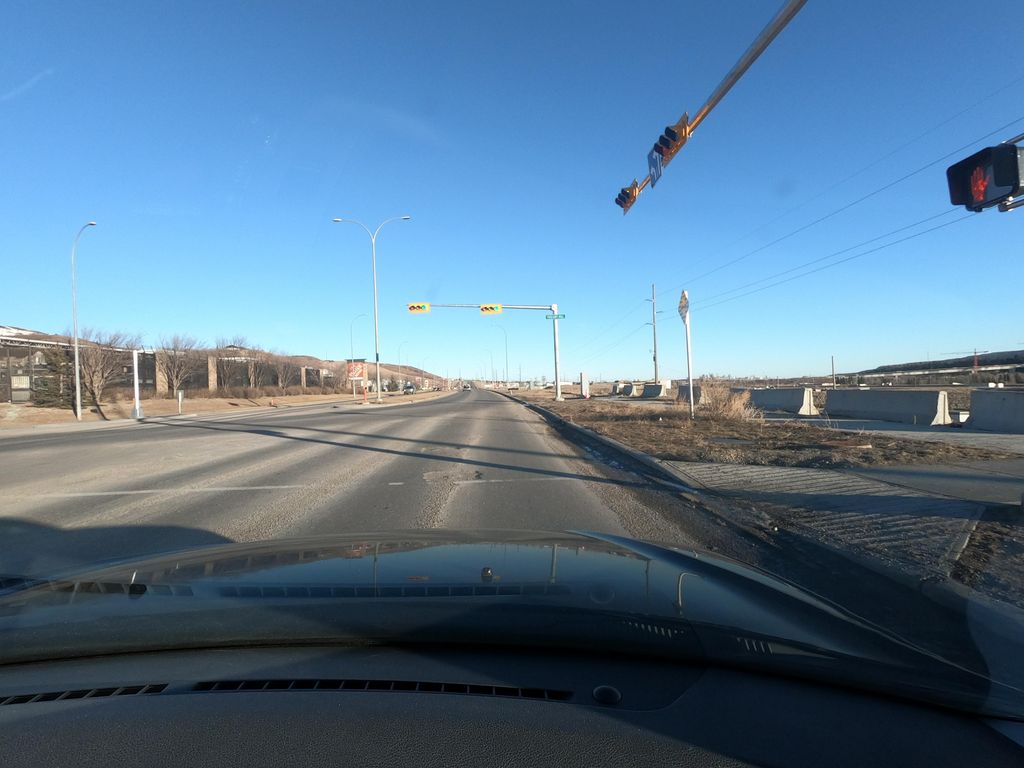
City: calgary